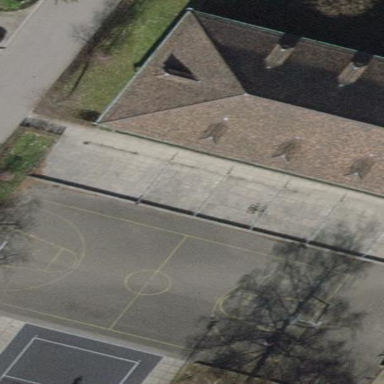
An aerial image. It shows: Bicycle parking area.